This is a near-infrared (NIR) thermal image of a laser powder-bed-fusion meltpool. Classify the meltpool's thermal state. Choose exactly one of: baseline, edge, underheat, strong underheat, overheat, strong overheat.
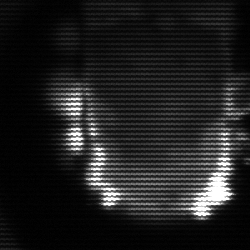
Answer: baseline